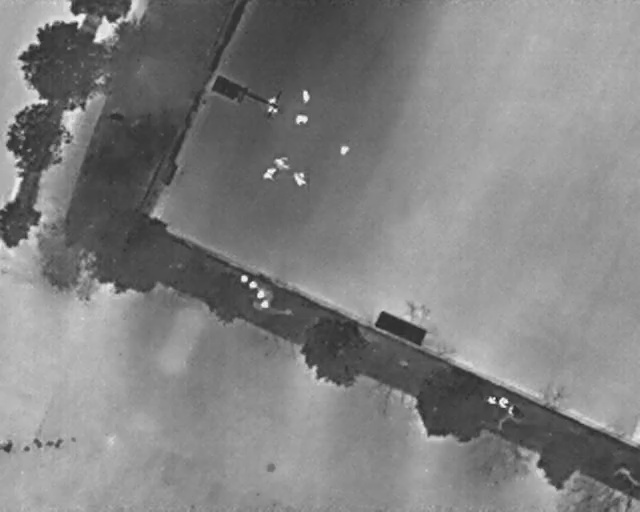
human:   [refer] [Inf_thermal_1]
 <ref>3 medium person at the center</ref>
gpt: <box>[[45, 33, 48, 36, 148], [43, 29, 45, 33, 31], [41, 32, 43, 35, 129]]</box>

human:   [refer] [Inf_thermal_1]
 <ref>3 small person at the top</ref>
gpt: <box>[[52, 28, 54, 30, 2], [46, 17, 48, 19, 175], [46, 21, 47, 24, 2]]</box>